Question: I would like to create a vector object that can be drawn with a pen tablet and will honor the pressure information from the pen (by increasing/decreasing line width appropriately). Now I know how to get the pressure info out of the NSEvent, but of course NSBezierPath doesn't support varying line widths.
So I'm trying to generate a Bezier path that is the outline of my line, by calculating the perpendicular lines at the ends of the curve and connecting those with the very same curve. It nearly works in my little test project for a single curve segment:
<URL>
but this has one big issue: The line thins to barely 2 pixels in the middle (it should only go from 32 to 8). Does anyone know how I'd adjust the control points so the two edges of the line in the curved part are at roughly the same distance ?

Anyone have ideas? Suggestions? Useful articles?
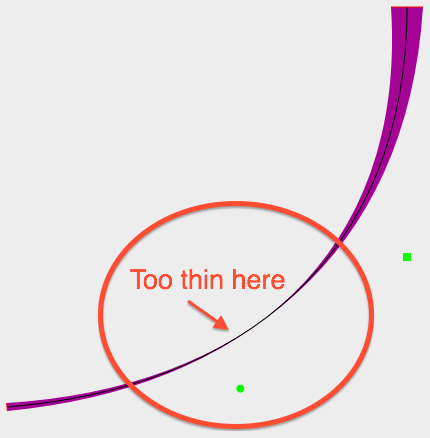
Answer: Thanks to suggestions from others I've managed to cobble something together that works. I've committed the changes to the repository, but you can go back a few revisions if you want to see the older code. Here's what I do now:
1. I flatten the path using bezierPathByFlatteningPath. This gives me straight line segments.
2. I then calculate the start and end points of the perpendicular lines at the start and end of each line segment (these lines are as long as the line size should be at this point).
3. I create a bezier path containing a parallelogram consisting of the two perpendicular lines plus lines connecting them. This gives a smooth transition in line widths for each segment.
4. Once I have the segments, I draw the ending perpendicular lines of the path, plus the sides of each segment (but not the perpendicular lines between segments) into a new bezier path, which I can then fill to draw the stroke with the desired line width variations.
If you want to use this for printing or under HiDPI, you might have to muck with the "flatness" of the bezier path, but for 1x screen display it looks fine.